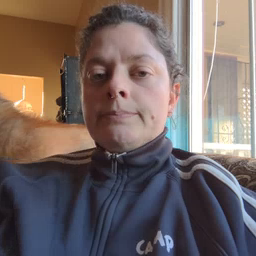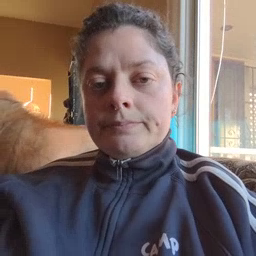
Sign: yourself